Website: apple
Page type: customer-info-address
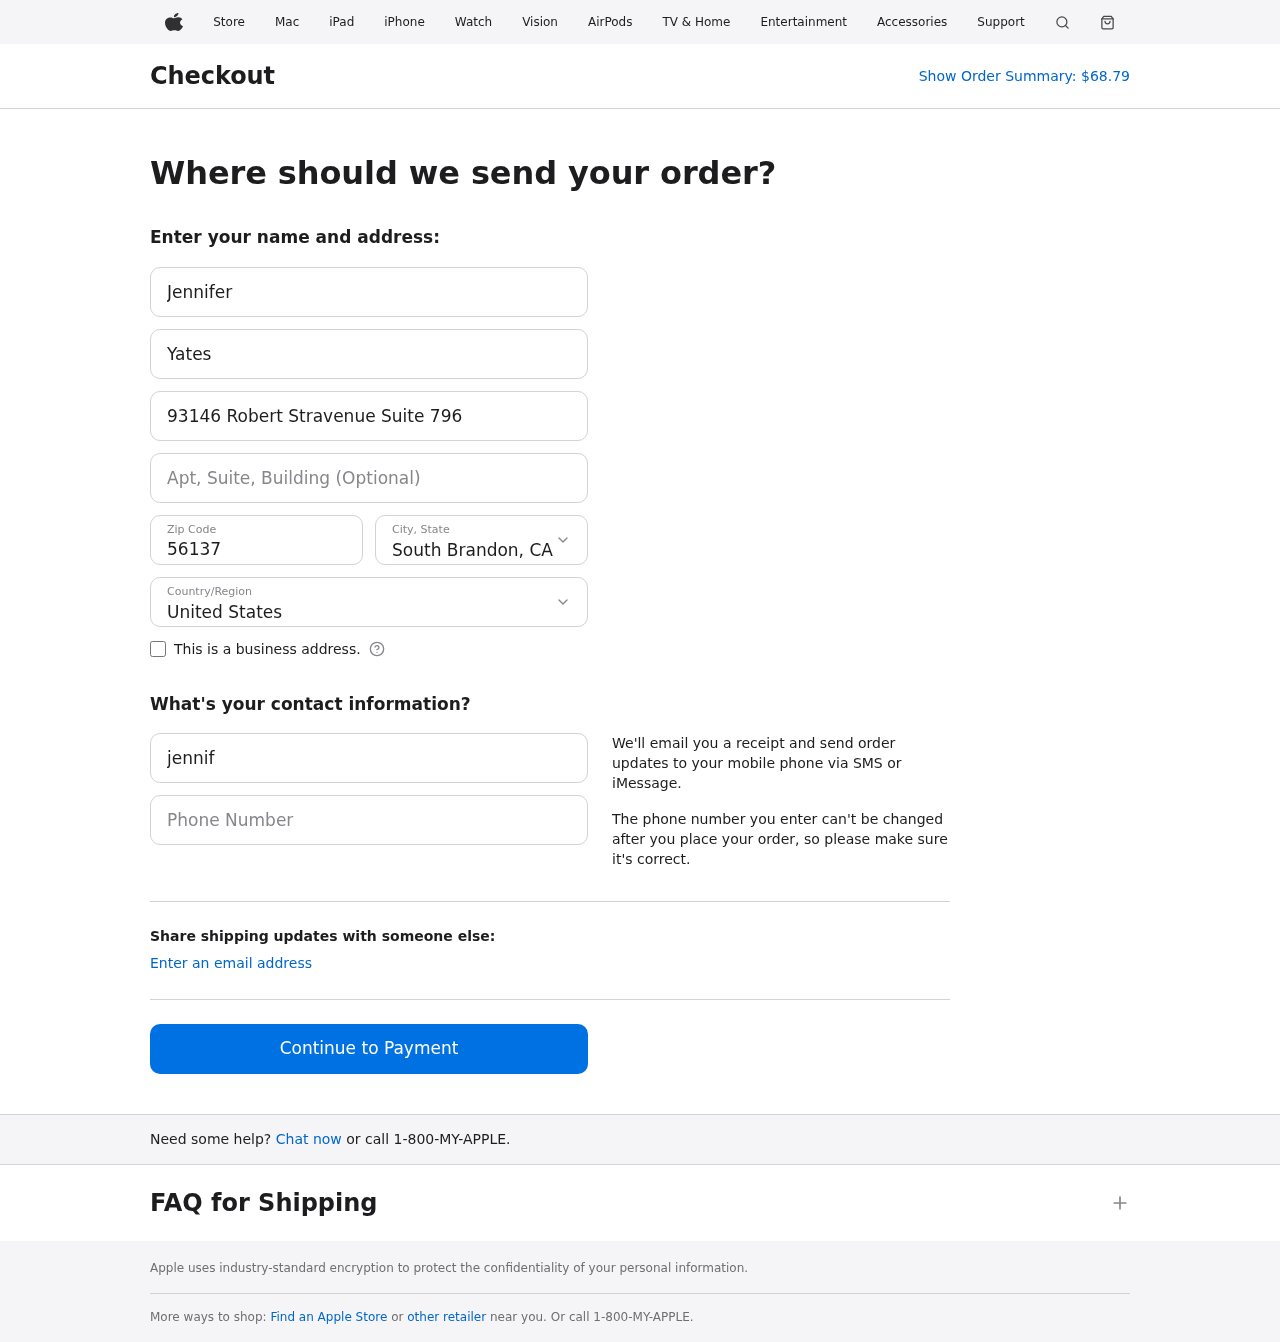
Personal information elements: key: PII_CITY_STATE
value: South Brandon, CA
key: PII_COUNTRY
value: United States
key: PII_EMAIL
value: jennifer_yates@yahoo.com
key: PII_FIRSTNAME
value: Jennifer
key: PII_LASTNAME
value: Yates
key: PII_PHONE
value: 9618124256
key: PII_POSTCODE
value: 56137
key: PII_STREET
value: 93146 Robert Stravenue Suite 796
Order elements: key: ORDER_TOTAL
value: $68.79